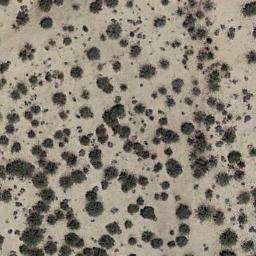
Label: chaparral